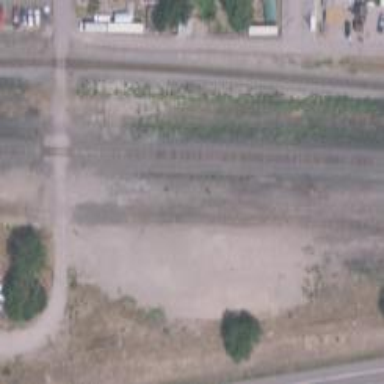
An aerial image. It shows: Railway siding for service.